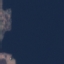
Label: SeaLake